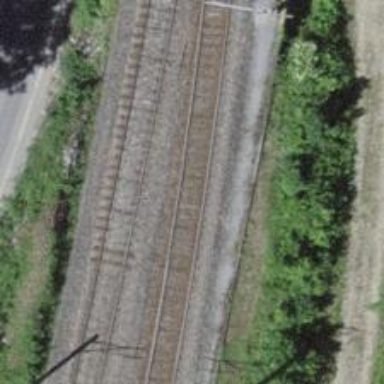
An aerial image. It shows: Single railway track with electrified contact line.